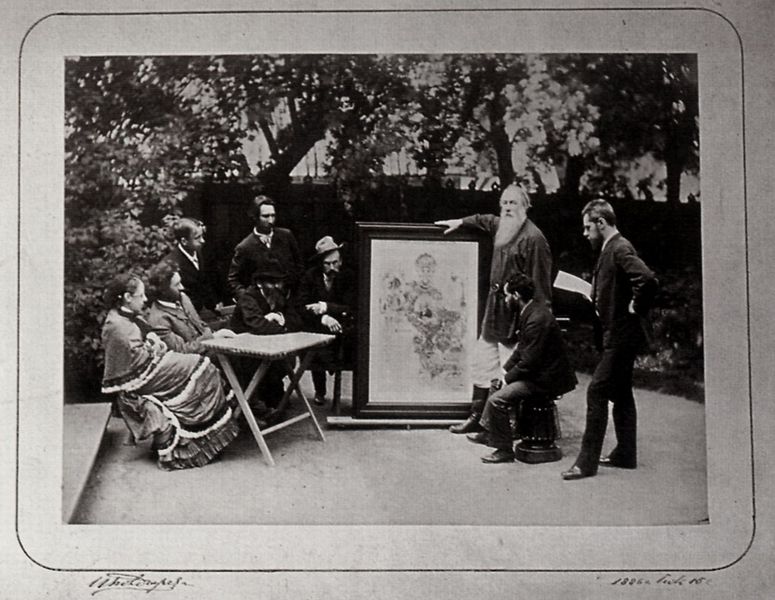
Titel: Der Kunsthistoriker Vladimir V. Stasov im Kreise von Malern
Künstler: I. Boldyrev
Schlagwörter: blätter, dunkel, gemälde, gruppe, laub, mann, weiß, bäume, frauen, sitzen, äste, damen, frau, grau, hell, holz, hut, kleid, männer, schwarz, tisch, anlage, dame, park, herren, alt, anzug, bart, jung, präsentation, rahmen, sehen, stehen, vollbart, bild, zweige, pose, familie, garten, sommer, mauer, hof, treppe, monet, maler, stufe, betrachter, foto, fotografie, photographie, verkauf, künstler, schwarzweiß, posieren, betrachten, photo, ausstellung, bild im bild, ansehen, tunika, aufnahme, präsentieren, begutachten, vorführen, stiege, klapptisch, presentation, voratellung